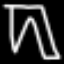
Label: pants